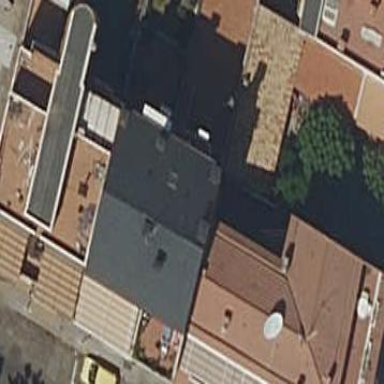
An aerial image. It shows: Building.